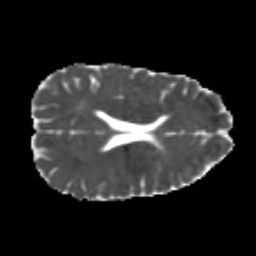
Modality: MD
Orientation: axial
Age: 21
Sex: male
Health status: healthy
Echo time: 0.074 s